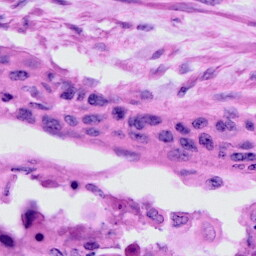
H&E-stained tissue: Cervix